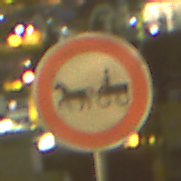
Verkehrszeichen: VerbotGespannfuhrwerke
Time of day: Night
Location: Outdoor (Urban)
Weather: PartlyCloudy
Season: NotSpecified
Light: Artificial